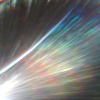
Label: sunburn